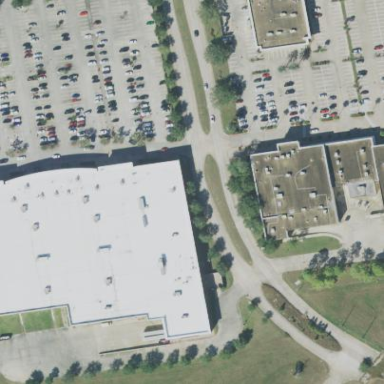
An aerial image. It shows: Public building that is department store.